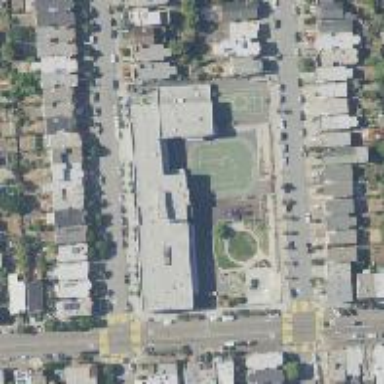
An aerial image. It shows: School.